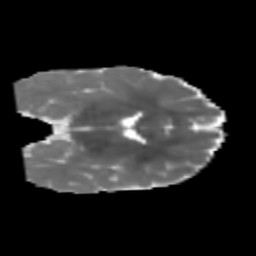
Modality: MD
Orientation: coronal
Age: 7
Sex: male
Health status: healthy